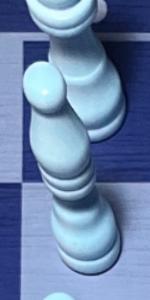
Label: Bishop_White